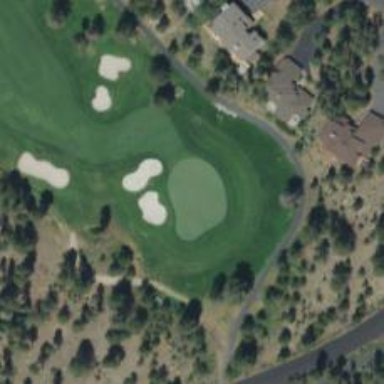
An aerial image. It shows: View of golf hole.